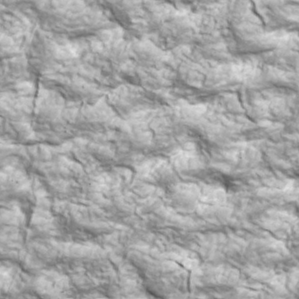
Label: non_frost